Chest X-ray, AP view. Patient: 73 years old, sex M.
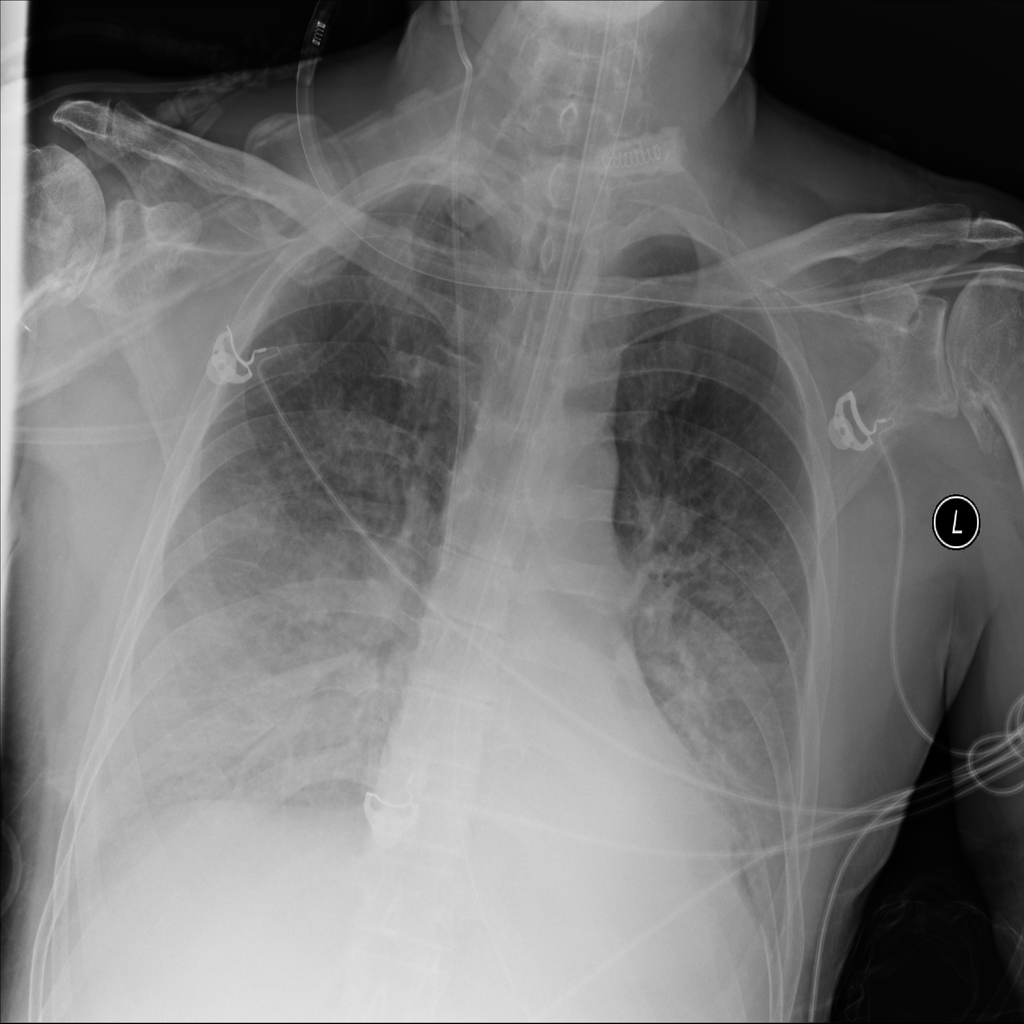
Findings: Infiltration